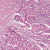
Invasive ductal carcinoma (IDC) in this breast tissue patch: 1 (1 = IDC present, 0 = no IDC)